Interaction volume radius: 5 \u00c5
Interaction volume height: 15 \u00c5
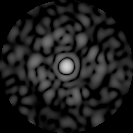
Disorder parameter: 0.8737